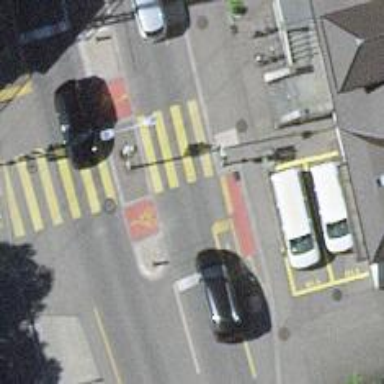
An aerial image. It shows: Crossing with traffic signals and central island.